Field crop: tomato
Growth stage: 1
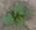
Species: solanum